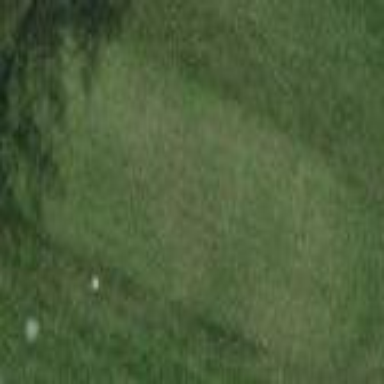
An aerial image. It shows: Golf tee.